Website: lowes
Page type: payment
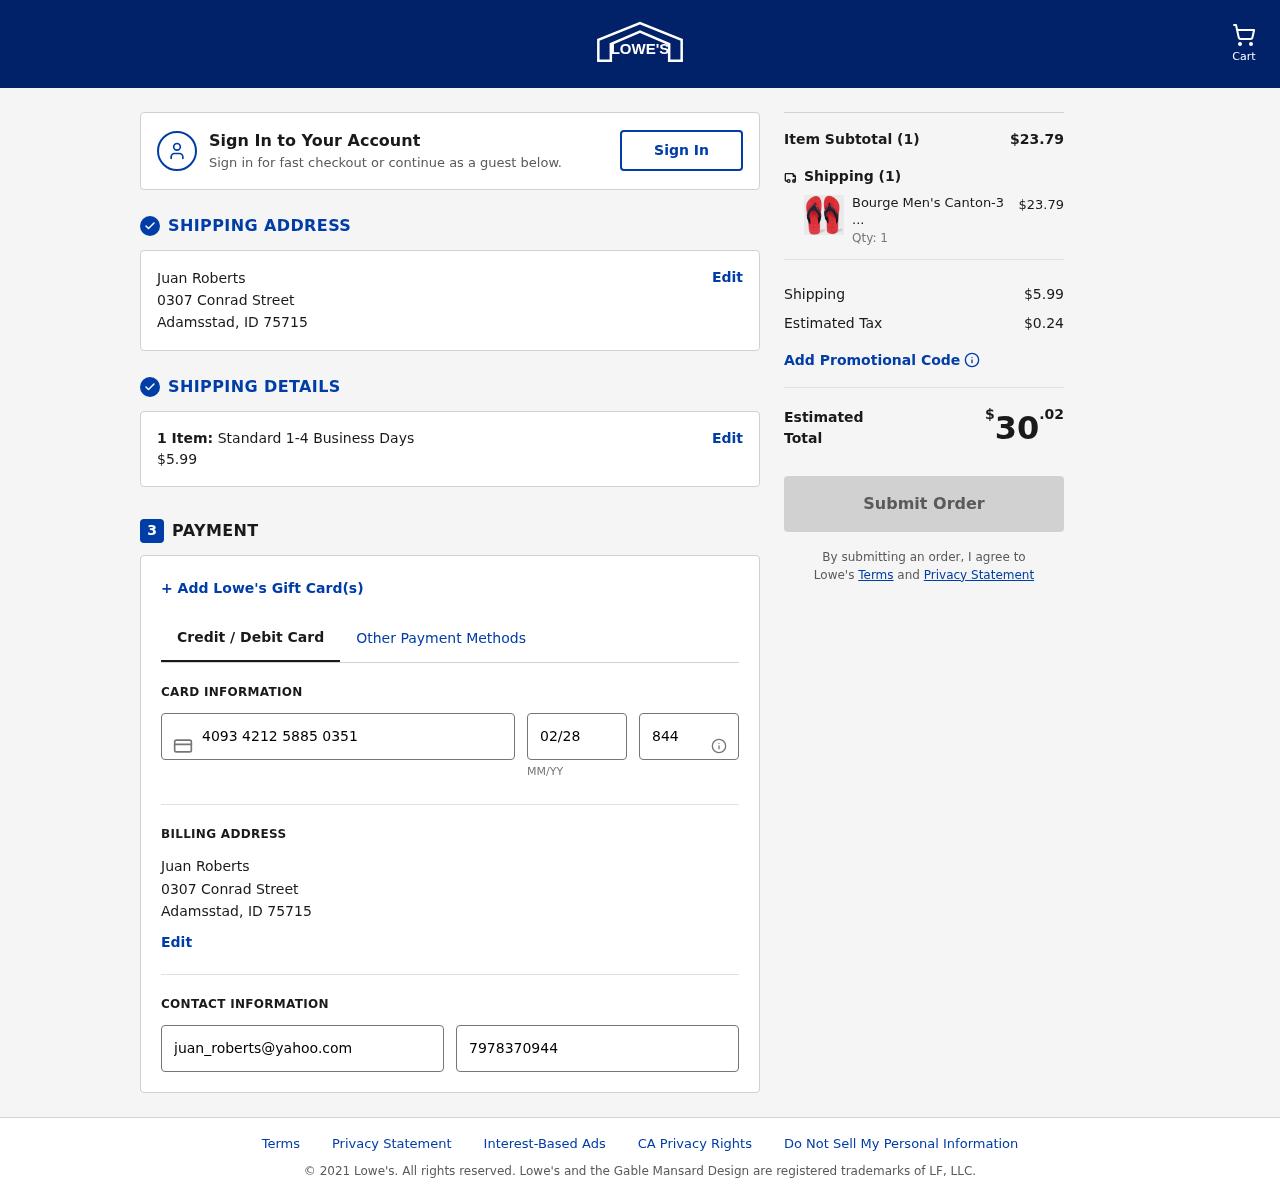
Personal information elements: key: PII_CARD_CVV
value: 844
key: PII_CARD_EXPIRY
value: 02/28
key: PII_CARD_NUMBER
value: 4093 4212 5885 0351
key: PII_CITY
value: Adamsstad
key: PII_EMAIL
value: juan_roberts@yahoo.com
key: PII_FULLNAME
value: Juan Roberts
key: PII_PHONE
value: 7978370944
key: PII_POSTCODE
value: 75715
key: PII_STATE_ABBR
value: ID
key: PII_STREET
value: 0307 Conrad Street
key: PII_FULLNAME2
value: Juan Roberts
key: PII_CITY2
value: Adamsstad
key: PII_STATE_ABBR2
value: ID
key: PII_POSTCODE_FULL
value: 75715
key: PII_POSTCODE_NUMERIC
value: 75715
Product elements: key: PRODUCT1_NAME
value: Bourge Men's Canton-3 Red Flip Flops-8 UK (42 EU) (9 US) (Canton-3-08)
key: PRODUCT1_PRICE
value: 23.79
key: PRODUCT1_QUANTITY
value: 1
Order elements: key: ORDER_NUM_ITEMS
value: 1
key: ORDER_SHIPPING_COST
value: $5.99
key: ORDER_NUM_ITEMS2
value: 1
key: ORDER_SUBTOTAL
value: $23.79
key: ORDER_NUM_ITEMS3
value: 1
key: ORDER_SHIPPING_COST2
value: $5.99
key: ORDER_TAX
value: $0.24
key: ORDER_TOTAL
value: $30.02